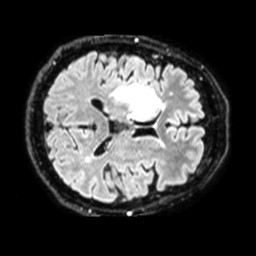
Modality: FLAIR
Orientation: axial
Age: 78
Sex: female
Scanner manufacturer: philips
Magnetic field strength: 1.5 T
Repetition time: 4.8 s
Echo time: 0.3364 s